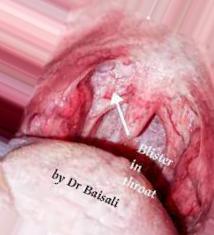
Condition: Mouth Ulcer